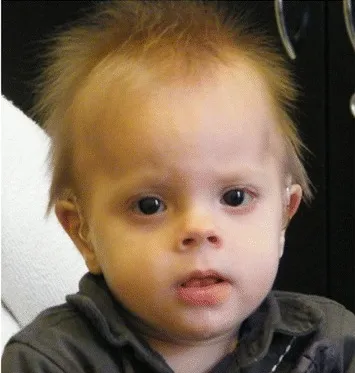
Patient 2 with representative phenotype.
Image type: medical_photograph (other_medical_photograph)